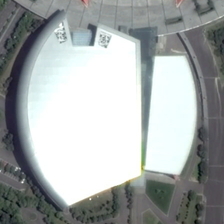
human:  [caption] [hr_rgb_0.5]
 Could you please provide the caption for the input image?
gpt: many green trees are near a large white building .

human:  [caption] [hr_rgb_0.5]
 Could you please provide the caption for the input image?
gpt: many green trees are near a large white building .

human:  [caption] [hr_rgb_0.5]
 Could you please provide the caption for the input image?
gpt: many green trees are near a large white building .

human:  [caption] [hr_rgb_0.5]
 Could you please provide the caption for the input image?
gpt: many green trees are near a large white building .

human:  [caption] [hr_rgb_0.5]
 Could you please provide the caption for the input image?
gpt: many green trees are near a large white building .